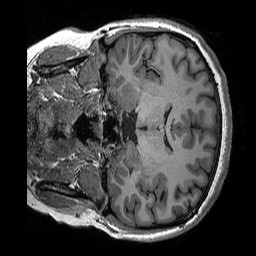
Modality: T1w
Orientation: coronal
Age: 26
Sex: female
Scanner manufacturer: siemens
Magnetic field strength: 3 T
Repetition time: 2.3 s
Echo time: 0.00298 s